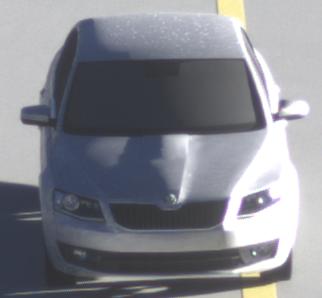
Make: Skoda
Model: Octavia 1.2 TSI
Detailed model: Octavia (III) Limousine
Model produced from: 2013/02
Model produced until: 2015/04
Doors: 5
Color: white
Road condition: dry road
Daytime: sunrise or sunset
Contrast: high contrast